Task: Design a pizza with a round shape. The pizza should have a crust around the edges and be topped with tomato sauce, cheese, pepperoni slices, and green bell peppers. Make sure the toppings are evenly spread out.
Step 239:
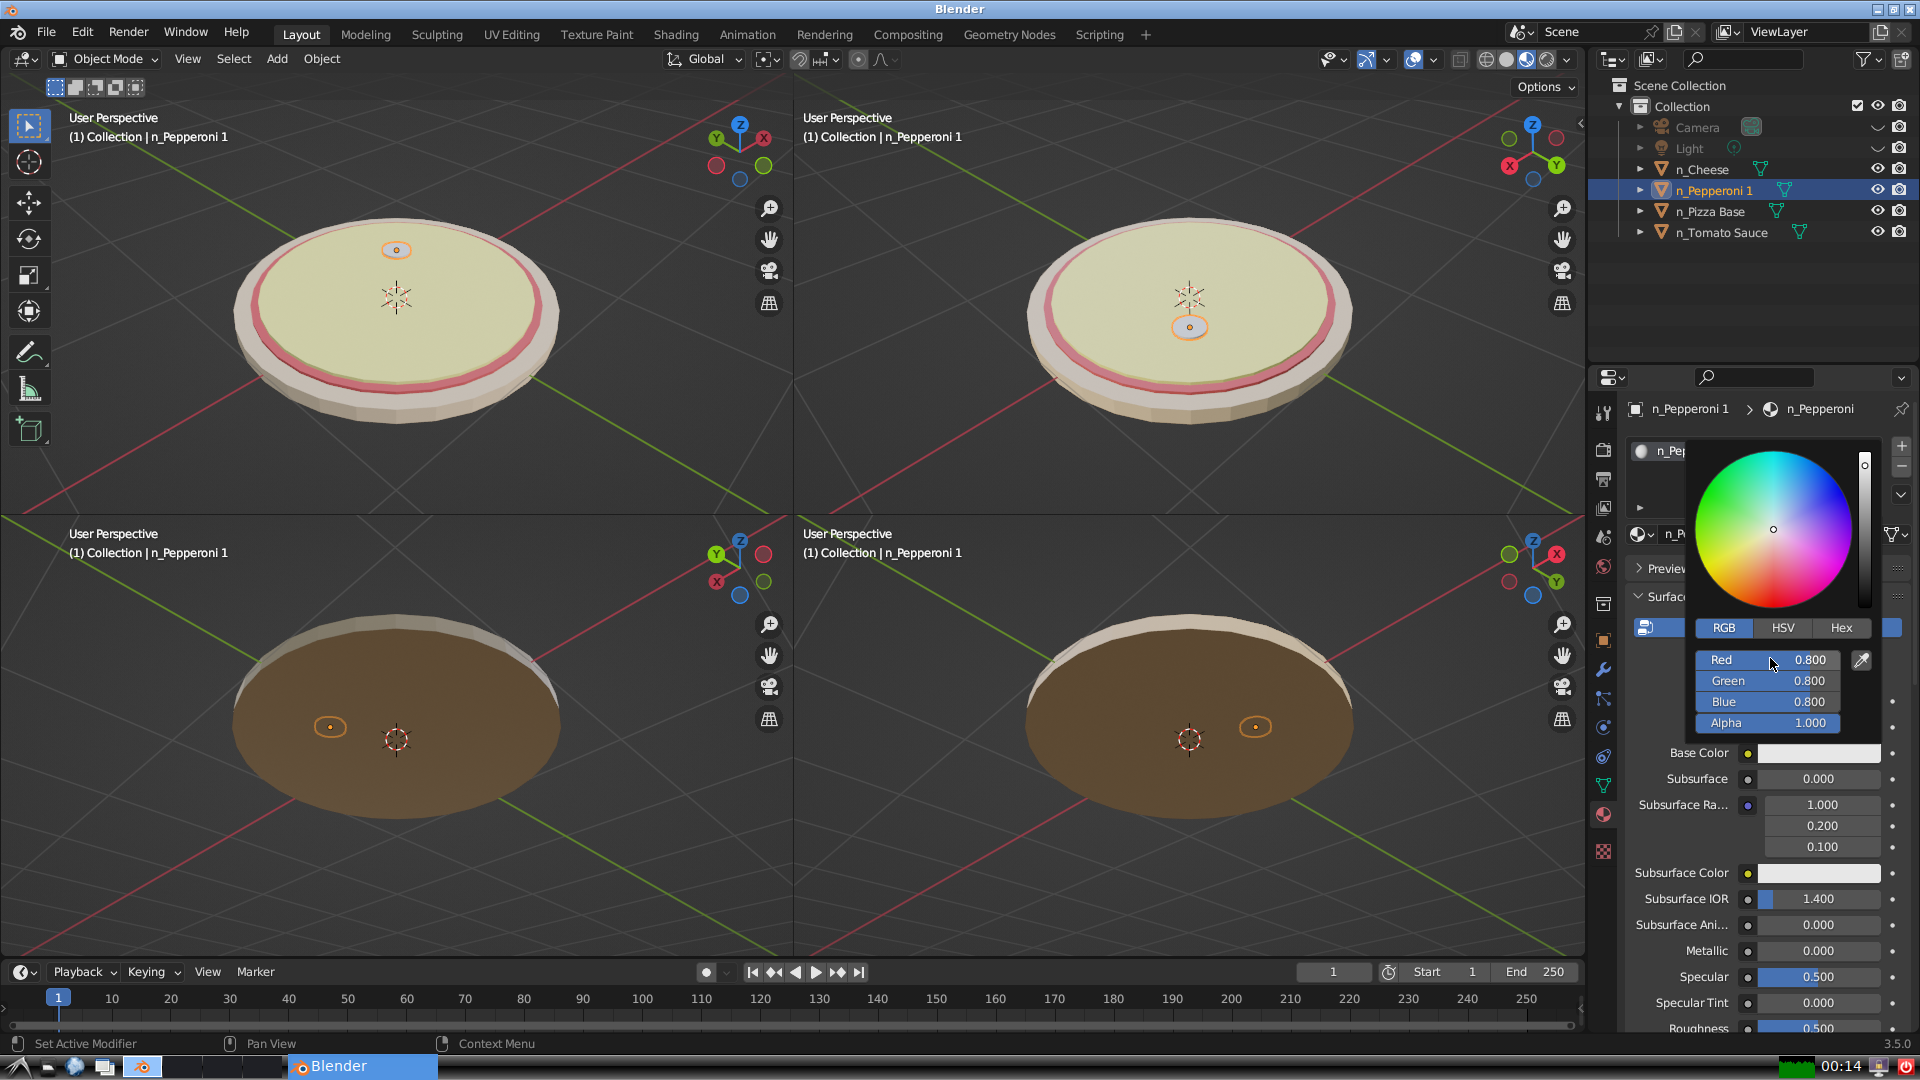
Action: click: no